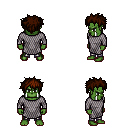
a pixel art fantasy rpg character, male body template, orc, green skin, chain mail, metal pants, brown bedhead hairstyle, four views (front, back, left, right), 2x2 character sprite sheet, small pixel art, hard edges, no anti-aliasing